Question: I want to create something like below.

Is there any sample code available that I can use?
I saw <URL>, but its little more confusing.
Is there any simple code for what I am looking for?
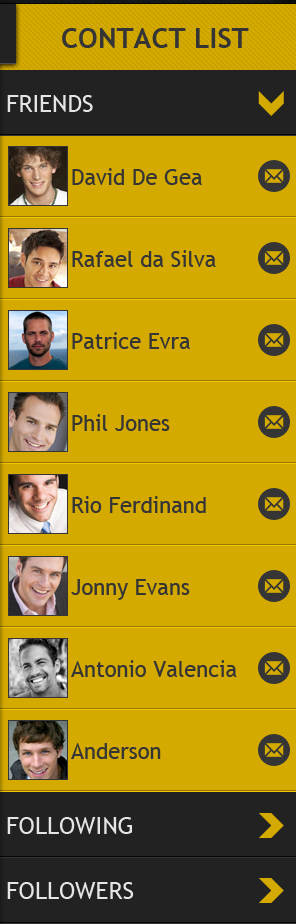
Answer: I found some basic example at below link.
<URL>
This is very easy to implement...